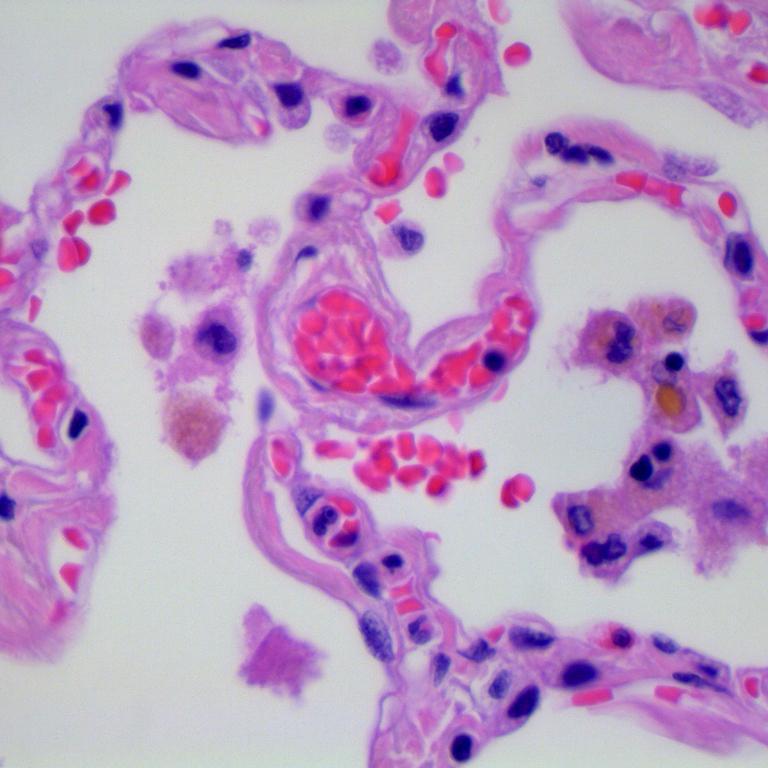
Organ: lung
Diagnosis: benign